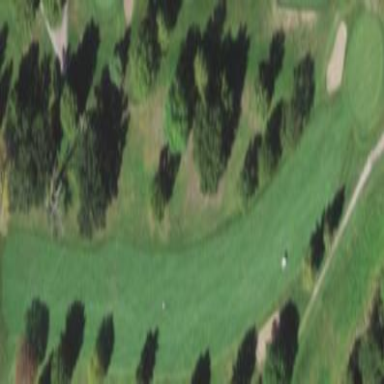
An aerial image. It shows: Golf fairway surrounded by grass.